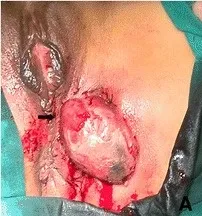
A; Perioperative photograph showing a 10 x 5 cm perineal mass arising from the episiotomy scar.
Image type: medical_photograph (other_medical_photograph)